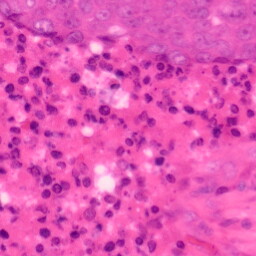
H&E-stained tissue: Colon